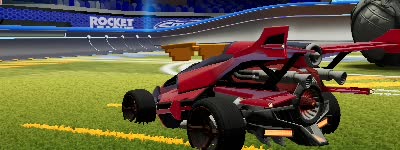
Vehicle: aftershock